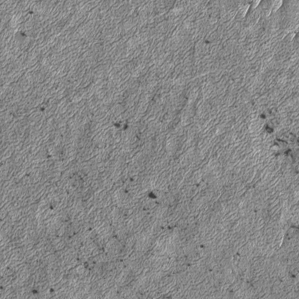
Label: frost